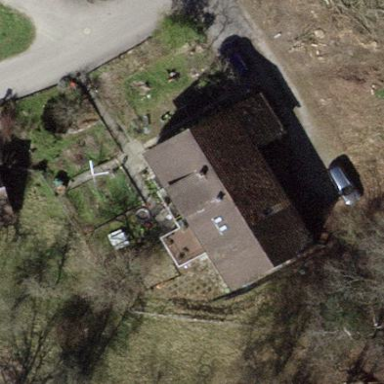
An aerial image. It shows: Semi-detached house with gabled roof.